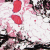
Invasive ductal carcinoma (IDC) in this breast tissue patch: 0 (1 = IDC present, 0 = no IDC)